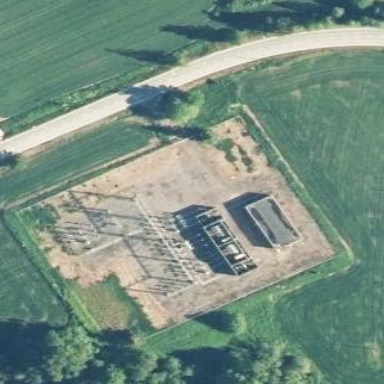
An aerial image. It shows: Substation with surrounding fence.